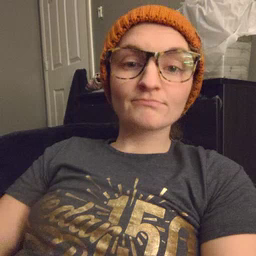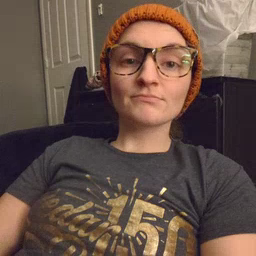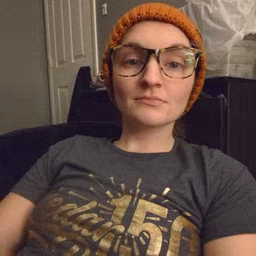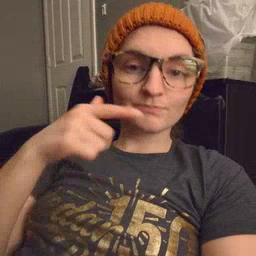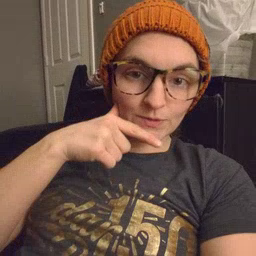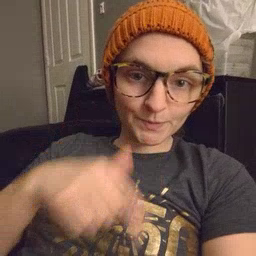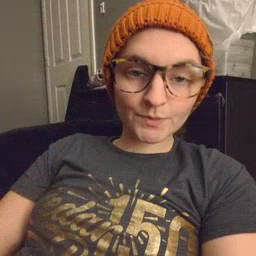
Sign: radio